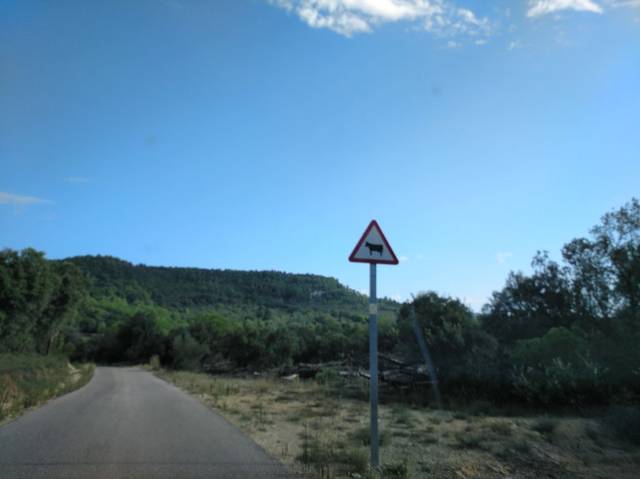
Region: Spain
Coordinates: 42.016, 2.635